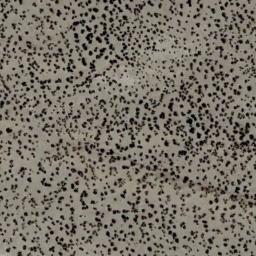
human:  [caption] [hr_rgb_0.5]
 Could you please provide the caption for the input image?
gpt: Chaparral is evenly and densely distributed on the sand .

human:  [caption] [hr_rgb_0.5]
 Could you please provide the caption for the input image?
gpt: A lot of dense chaparrals grow in the desert .

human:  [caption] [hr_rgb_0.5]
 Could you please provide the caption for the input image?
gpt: In this jungle, Only the little vegetation can be seen .

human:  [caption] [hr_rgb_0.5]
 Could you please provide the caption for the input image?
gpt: The chaparral is consist of dense bushes in the bare land .

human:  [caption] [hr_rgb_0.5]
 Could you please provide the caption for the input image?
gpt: The chaparral is approximately evenly distributed .